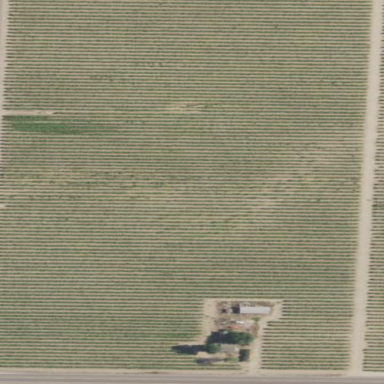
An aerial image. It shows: Vineyard.